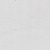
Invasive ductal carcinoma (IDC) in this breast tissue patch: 0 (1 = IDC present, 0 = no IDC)